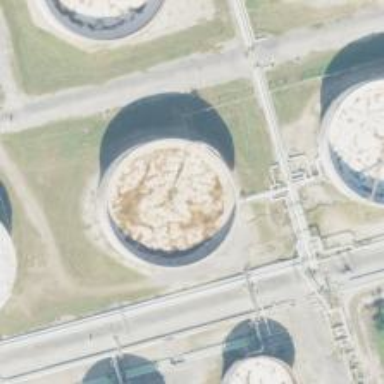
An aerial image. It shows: Storage tank created as man-made structure.